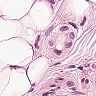
Metastatic tissue present: yes